Question: I have game which require the input of touch keyboard of the mobile. Its display has problem, whenever the keyboard shows up at the text input focus, all my element which position: absolute gets all messed up.
Is there a plugin that enables mobile keyboard to always show up so that I re-position all the elements OR I need to alter the css to make the elements so that the do not mess up when the keyboard shows up?
How should I implement this?
This is one of the element css:
'''
#mixer{
position: absolute;
bottom:29%;
left:25%;
width: 234px;
height: 210px;
background: transparent url(img/mixer.png) 0 50px no-repeat;
}
'''

Note: I am using Jquery mobile, phonegap on Android environment.
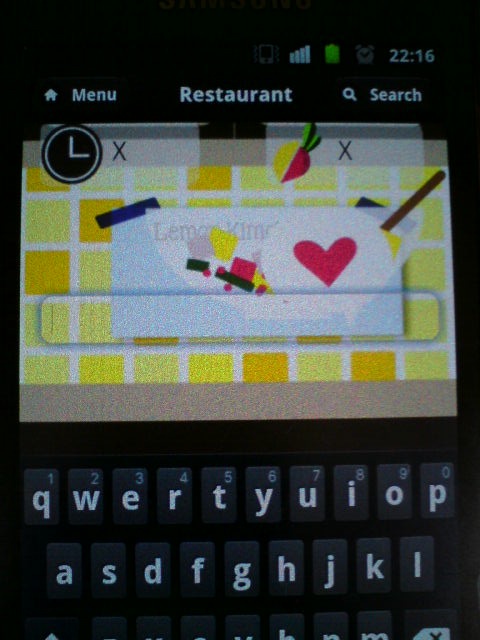
Answer: In your AndroidManifest.xml, add the following line under the activity with the keyboard:
'android:windowSoftInputMode="adjustNothing"'